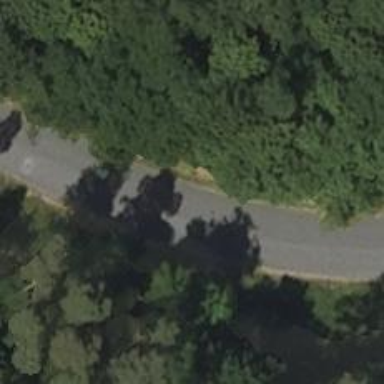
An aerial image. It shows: Unclassified road with asphalt surface.